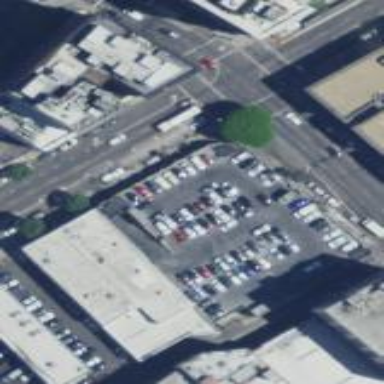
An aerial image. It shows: Commercial building.